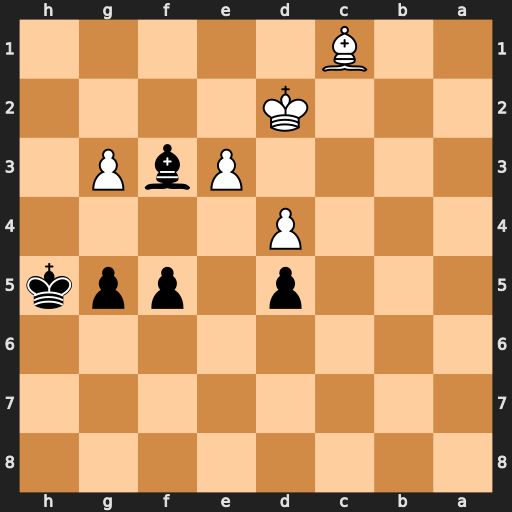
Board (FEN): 8/8/8/3p1ppk/3P4/4PbP1/3K4/2B5
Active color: b
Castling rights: -
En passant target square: -
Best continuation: Kg4 e4 dxe4